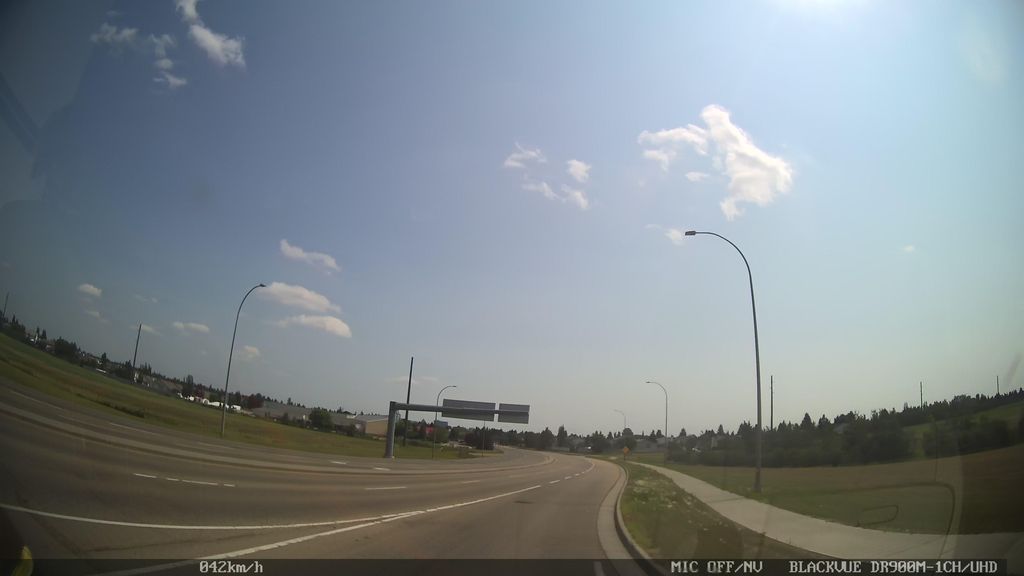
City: edmonton